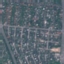
Land use / land cover: Residential